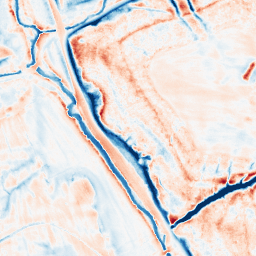
Category: classical
Decomposition family: gaussian
Decomposition parameters: sigma: 5
Upsampling method: edge_directed
Upsampling parameters: scale: 2
Upsampling scale: 2